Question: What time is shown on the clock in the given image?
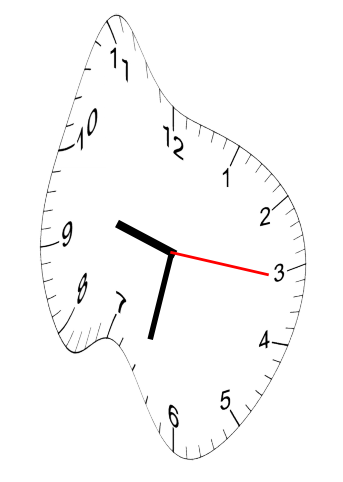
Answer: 09:32:16